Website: home-depot
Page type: customer-info-address
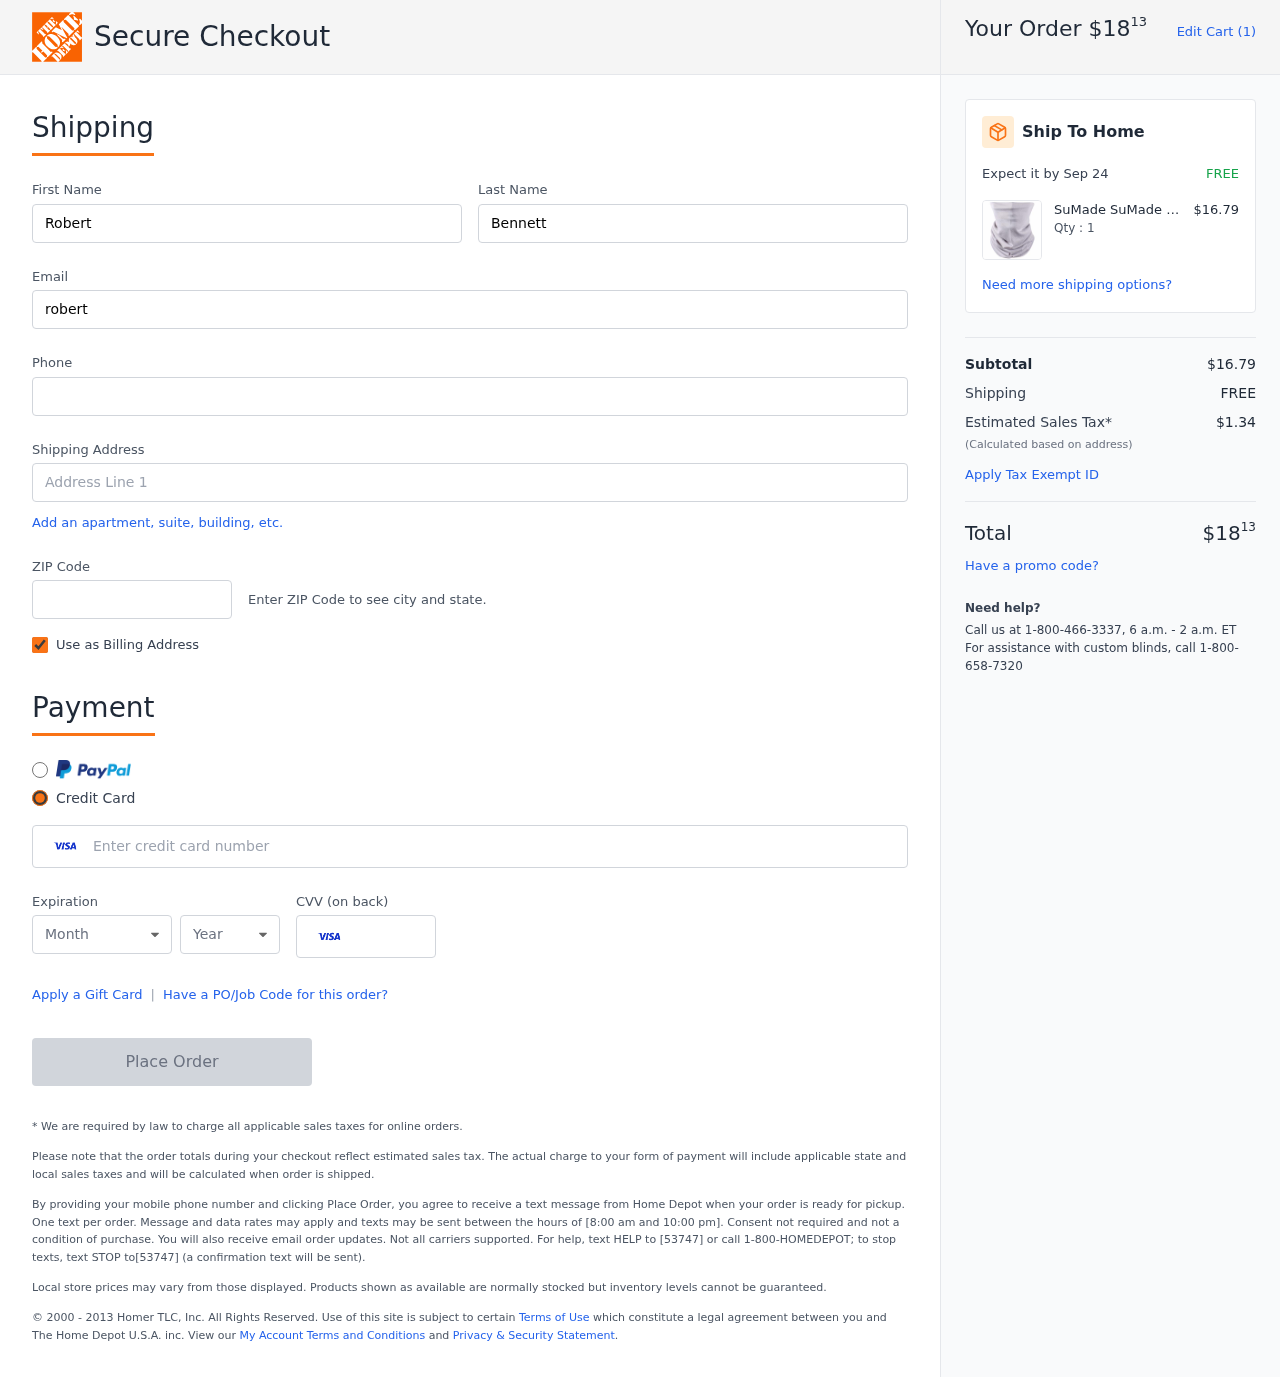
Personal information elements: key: PII_CARD_CVV
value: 591
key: PII_CARD_EXPIRY_MONTH
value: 12
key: PII_CARD_EXPIRY_YEAR
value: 29
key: PII_CARD_NUMBER
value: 4592 9052 3176 1186
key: PII_EMAIL
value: robertbennett@yahoo.com
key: PII_FIRSTNAME
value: Robert
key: PII_LASTNAME
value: Bennett
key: PII_PHONE
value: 8542677378
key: PII_POSTCODE
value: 44731
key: PII_STREET
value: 32234 Austin Rapids
Product elements: key: PRODUCT1_BRAND
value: SuMade
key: PRODUCT1_NAME
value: SuMade Unisex Headwear Face Cover Headband Magic Scarf Neck Gaiter Bandanas
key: PRODUCT1_NAME
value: SuMade Unisex Headwe...
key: PRODUCT1_PRICE
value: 16.79
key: PRODUCT1_QUANTITY
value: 1
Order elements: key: ORDER_TOTAL
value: $1813
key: ORDER_NUM_ITEMS
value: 1
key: ORDER_DELIVERY_DATE
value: Sep 24
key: ORDER_SUBTOTAL
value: $16.79
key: ORDER_SHIPPING_COST
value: FREE
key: ORDER_TAX
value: $1.34